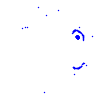
Particle: pion